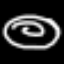
Label: donut